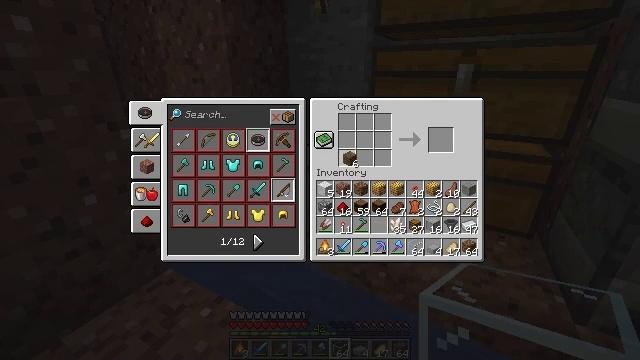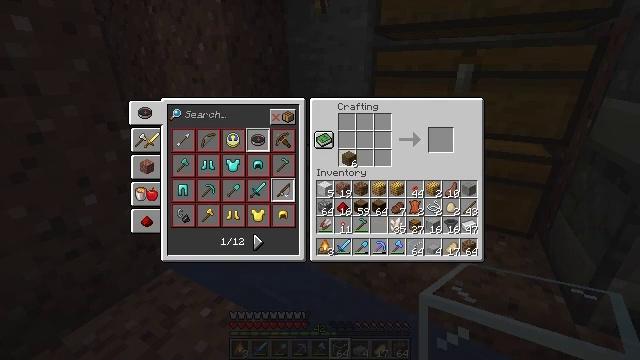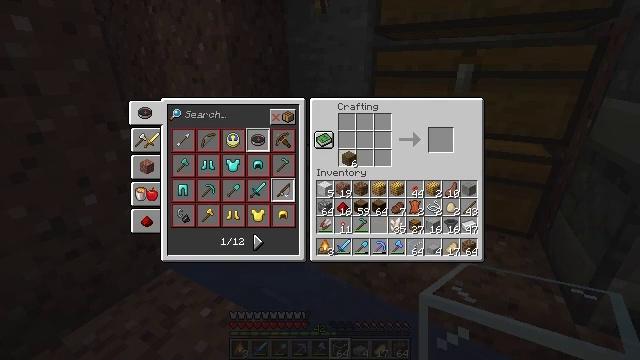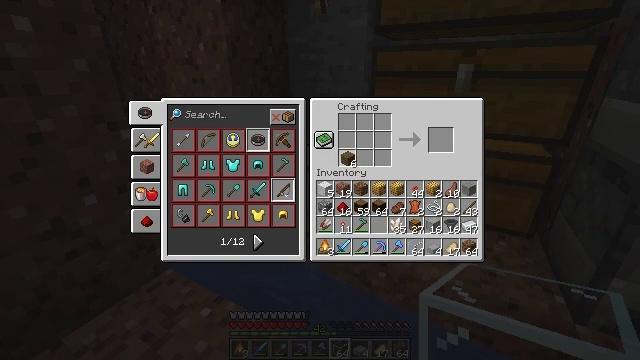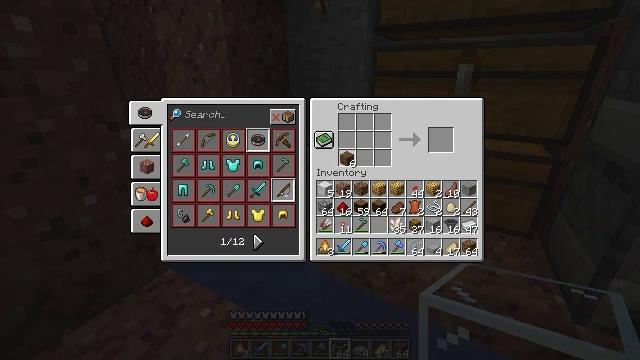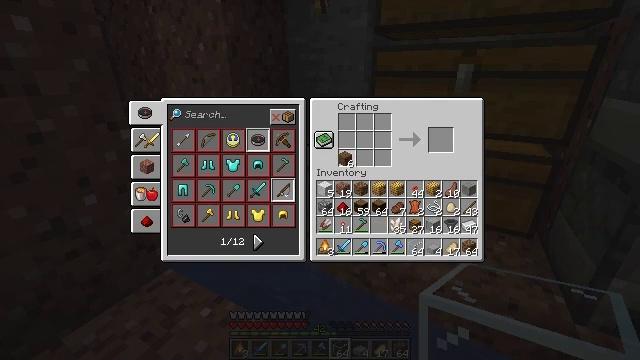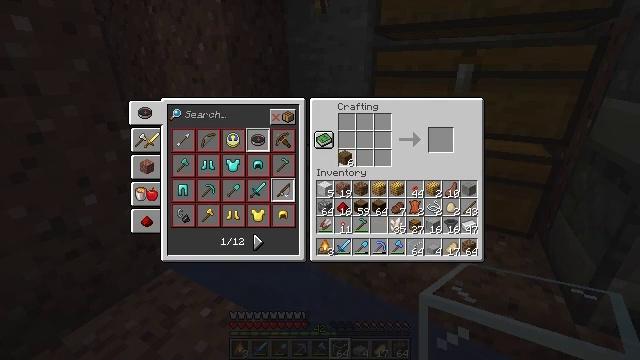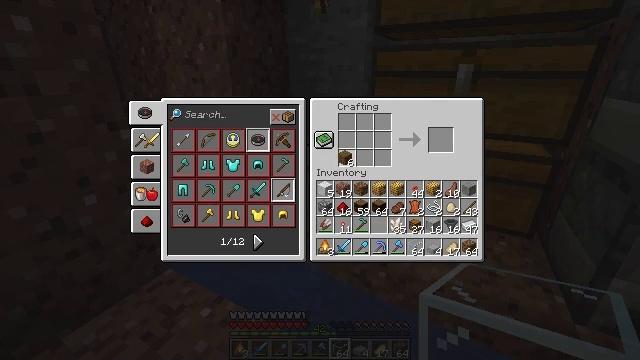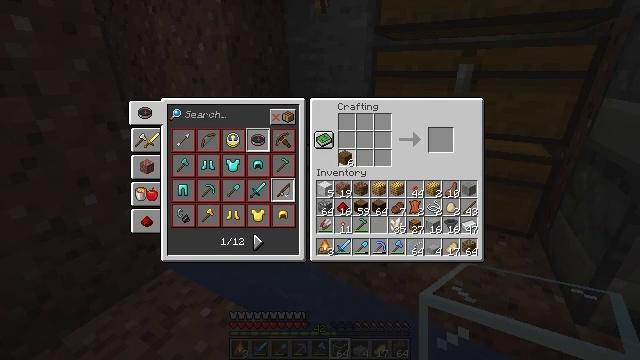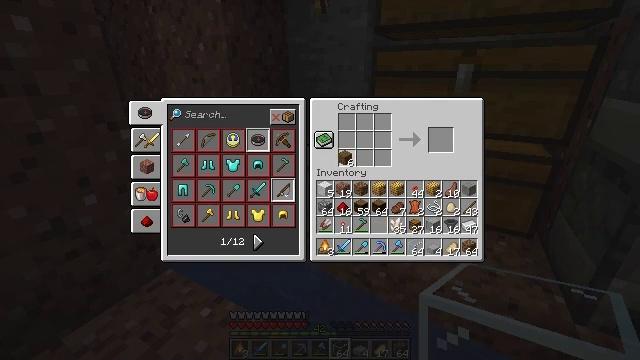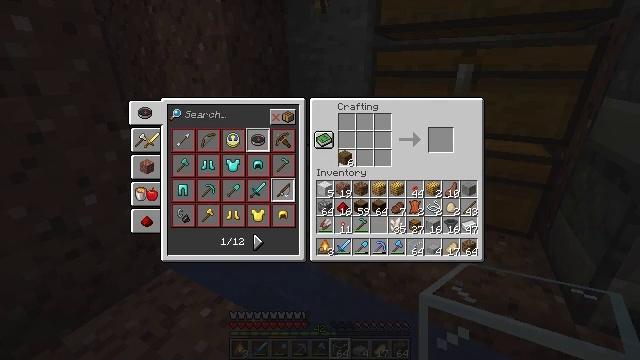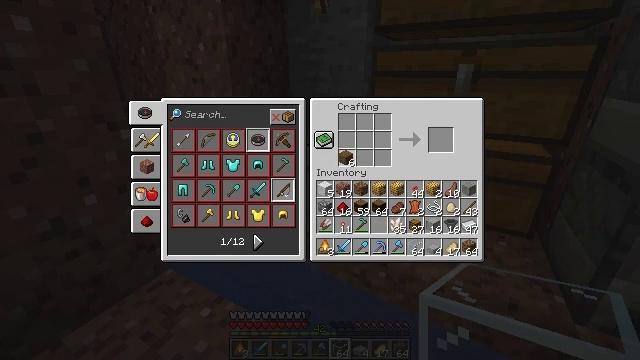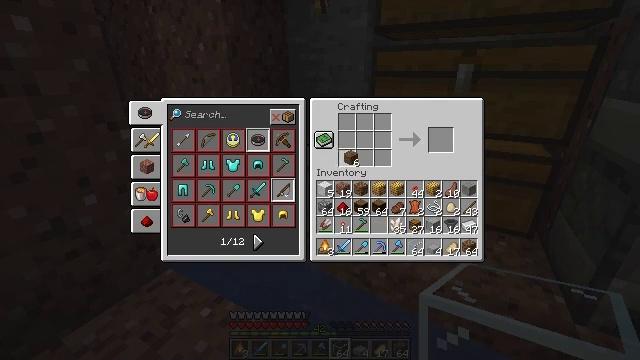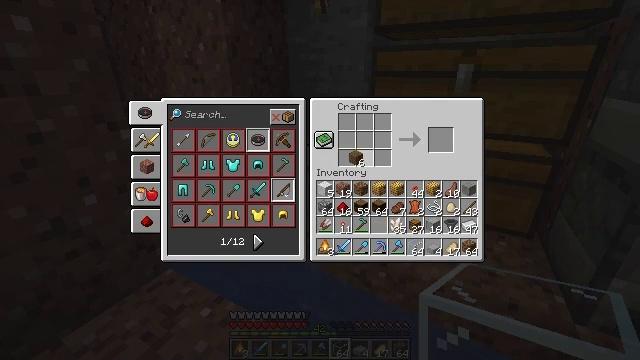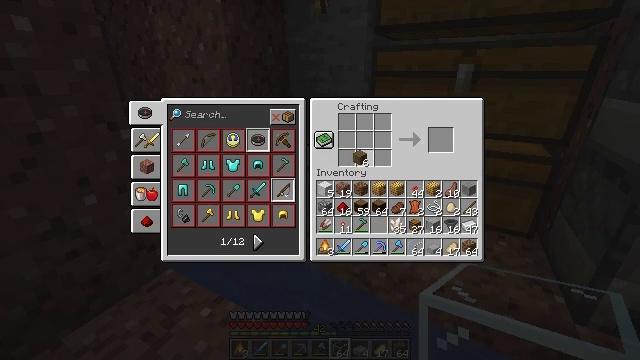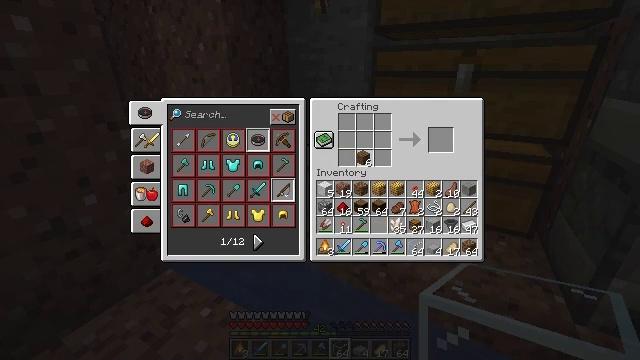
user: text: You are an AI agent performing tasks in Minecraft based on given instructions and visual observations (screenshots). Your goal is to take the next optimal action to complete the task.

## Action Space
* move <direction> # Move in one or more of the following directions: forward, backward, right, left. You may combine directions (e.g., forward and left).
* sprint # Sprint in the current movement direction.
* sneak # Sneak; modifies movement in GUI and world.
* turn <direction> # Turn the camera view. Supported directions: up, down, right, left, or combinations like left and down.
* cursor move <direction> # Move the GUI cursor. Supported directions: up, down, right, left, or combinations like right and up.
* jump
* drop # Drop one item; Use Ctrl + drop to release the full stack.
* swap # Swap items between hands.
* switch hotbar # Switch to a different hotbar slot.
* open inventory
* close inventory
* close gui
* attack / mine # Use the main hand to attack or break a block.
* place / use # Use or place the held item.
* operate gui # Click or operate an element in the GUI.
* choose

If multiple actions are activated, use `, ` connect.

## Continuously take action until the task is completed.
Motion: motion action
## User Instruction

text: Use the crafting table to craft a spruce door.
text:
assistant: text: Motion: no_op
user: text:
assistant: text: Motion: no_op
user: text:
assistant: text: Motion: no_op
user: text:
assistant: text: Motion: no_op
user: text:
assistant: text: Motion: no_op
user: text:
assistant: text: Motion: no_op
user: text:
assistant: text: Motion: no_op
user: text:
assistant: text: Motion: no_op
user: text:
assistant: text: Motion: no_op
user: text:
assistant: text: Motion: no_op
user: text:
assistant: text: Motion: no_op
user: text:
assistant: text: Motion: no_op
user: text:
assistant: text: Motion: no_op
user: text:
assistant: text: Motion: no_op
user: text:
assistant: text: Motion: no_op
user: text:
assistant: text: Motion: no_op
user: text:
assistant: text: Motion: no_op
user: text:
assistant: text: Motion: no_op
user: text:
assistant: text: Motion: operate gui
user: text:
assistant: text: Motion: operate gui
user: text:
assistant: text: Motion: operate gui
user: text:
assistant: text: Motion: operate gui
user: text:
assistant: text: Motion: operate gui
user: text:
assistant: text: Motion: cursor move up, operate gui
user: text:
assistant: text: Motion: operate gui
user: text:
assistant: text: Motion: cursor move up, operate gui
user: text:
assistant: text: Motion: cursor move up, operate gui
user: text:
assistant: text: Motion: operate gui
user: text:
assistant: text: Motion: operate gui
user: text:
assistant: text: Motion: operate gui